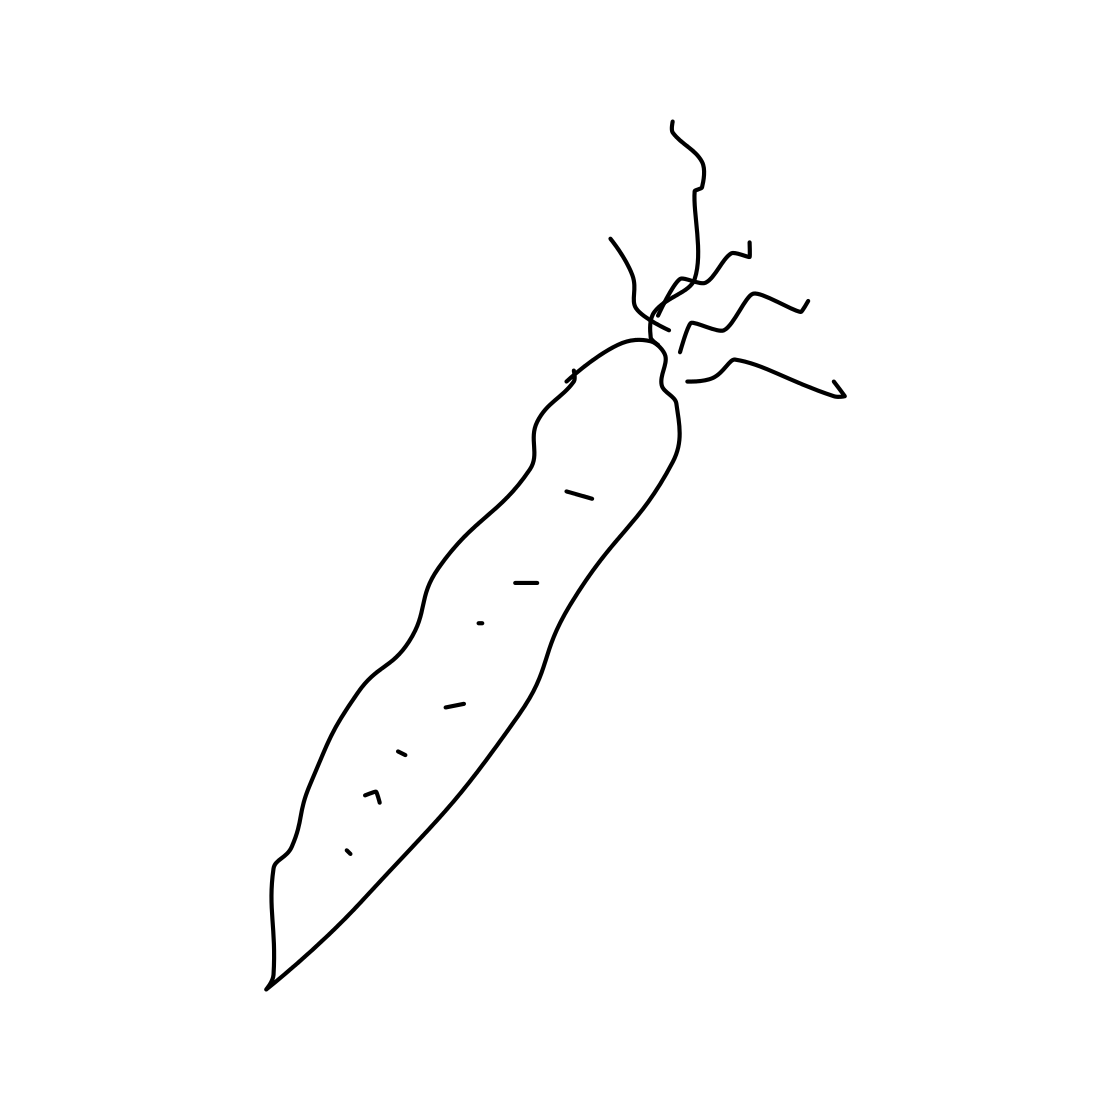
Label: carrot